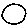
Label: circle